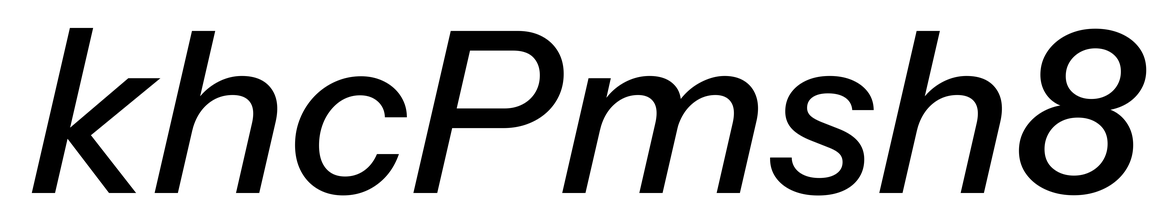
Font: InstrumentSans-Italic_Medium_Italic